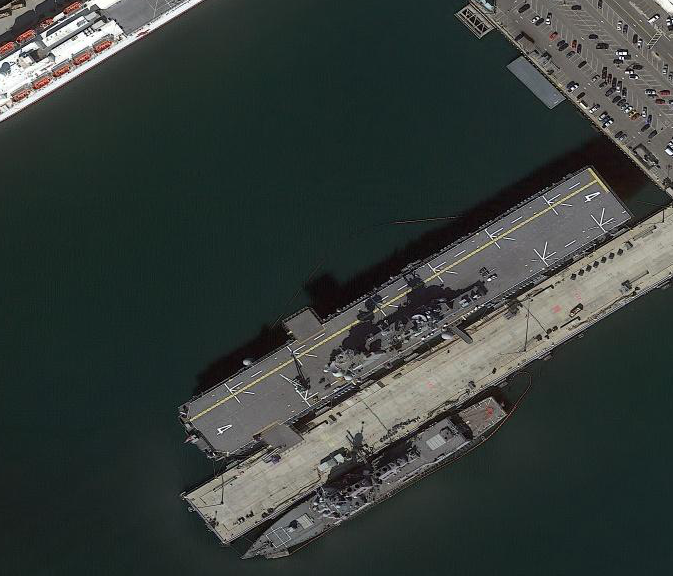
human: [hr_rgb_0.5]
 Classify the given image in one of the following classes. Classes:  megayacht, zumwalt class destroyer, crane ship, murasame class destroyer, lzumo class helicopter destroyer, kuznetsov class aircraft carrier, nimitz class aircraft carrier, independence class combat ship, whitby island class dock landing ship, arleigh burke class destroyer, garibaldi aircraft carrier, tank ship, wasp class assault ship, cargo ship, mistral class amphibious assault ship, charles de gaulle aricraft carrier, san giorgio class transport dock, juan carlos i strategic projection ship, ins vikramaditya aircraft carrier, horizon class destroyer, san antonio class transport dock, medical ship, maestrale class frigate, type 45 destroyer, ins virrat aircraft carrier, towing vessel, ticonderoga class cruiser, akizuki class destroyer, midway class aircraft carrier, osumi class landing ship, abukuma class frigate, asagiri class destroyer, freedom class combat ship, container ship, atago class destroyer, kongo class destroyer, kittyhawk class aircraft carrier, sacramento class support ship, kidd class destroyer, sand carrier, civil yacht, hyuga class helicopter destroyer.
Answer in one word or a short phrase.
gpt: Wasp class assault ship